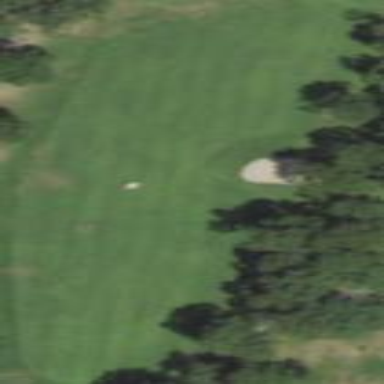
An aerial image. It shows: Grassy area designated as golf fairway.